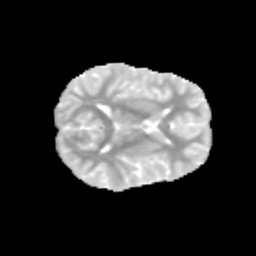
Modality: MD
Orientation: axial
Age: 9
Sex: female
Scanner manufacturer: siemens
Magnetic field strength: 3 T
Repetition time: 3.8 s
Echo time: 0.07 s